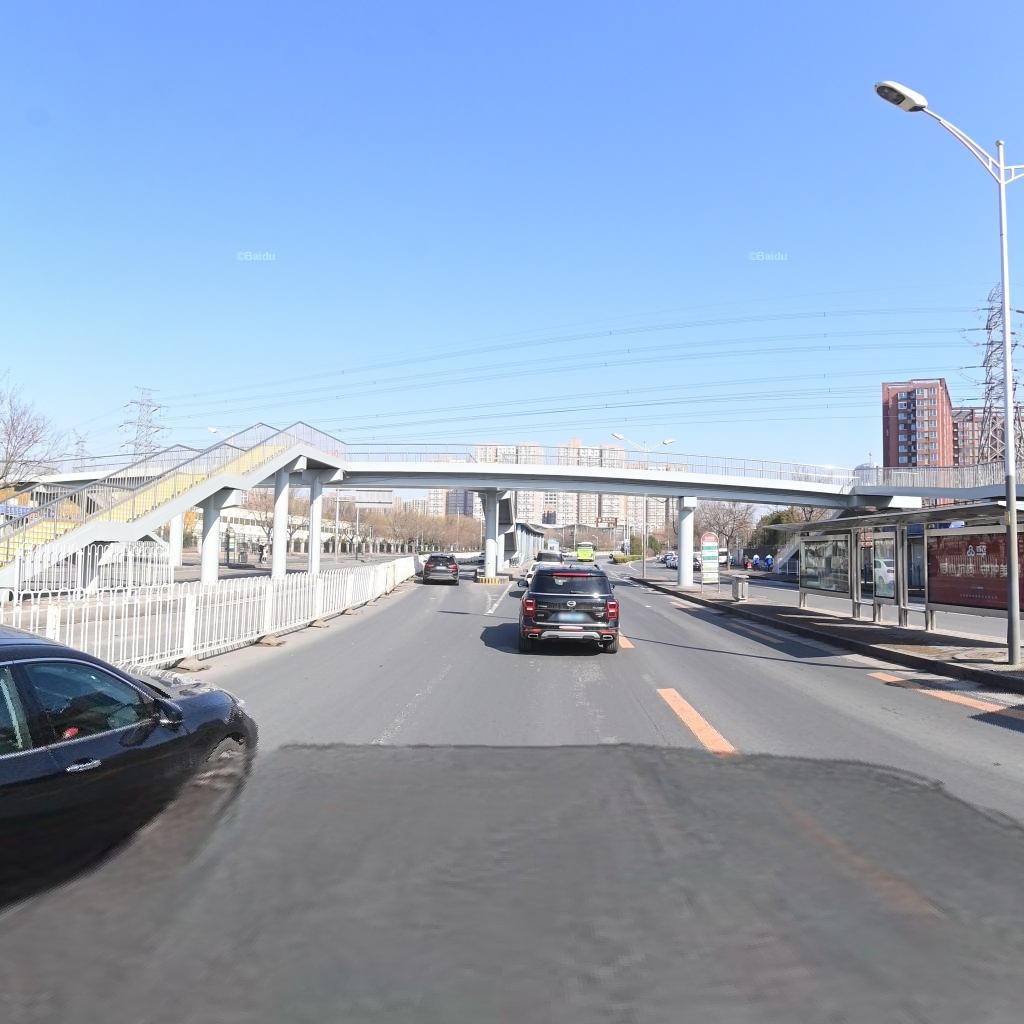
Region: Chaoyang
Road damage annotations: longitudinal crack